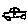
Label: car